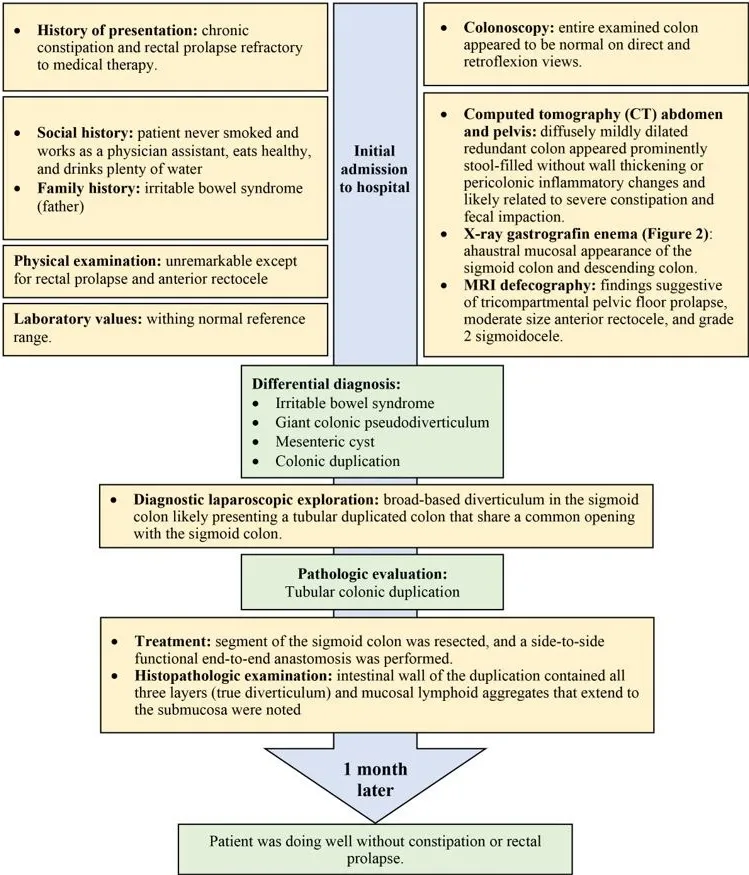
Timeline summarizing major events of the case.
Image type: chart (chart)